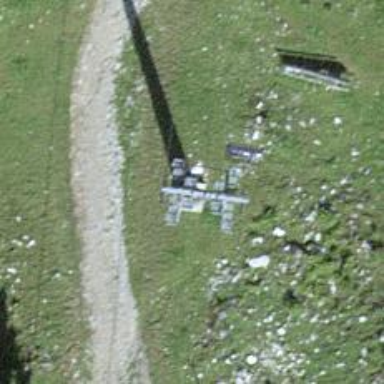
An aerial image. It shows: Pylon used for aerialway.